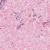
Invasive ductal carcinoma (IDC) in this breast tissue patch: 0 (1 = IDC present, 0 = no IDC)